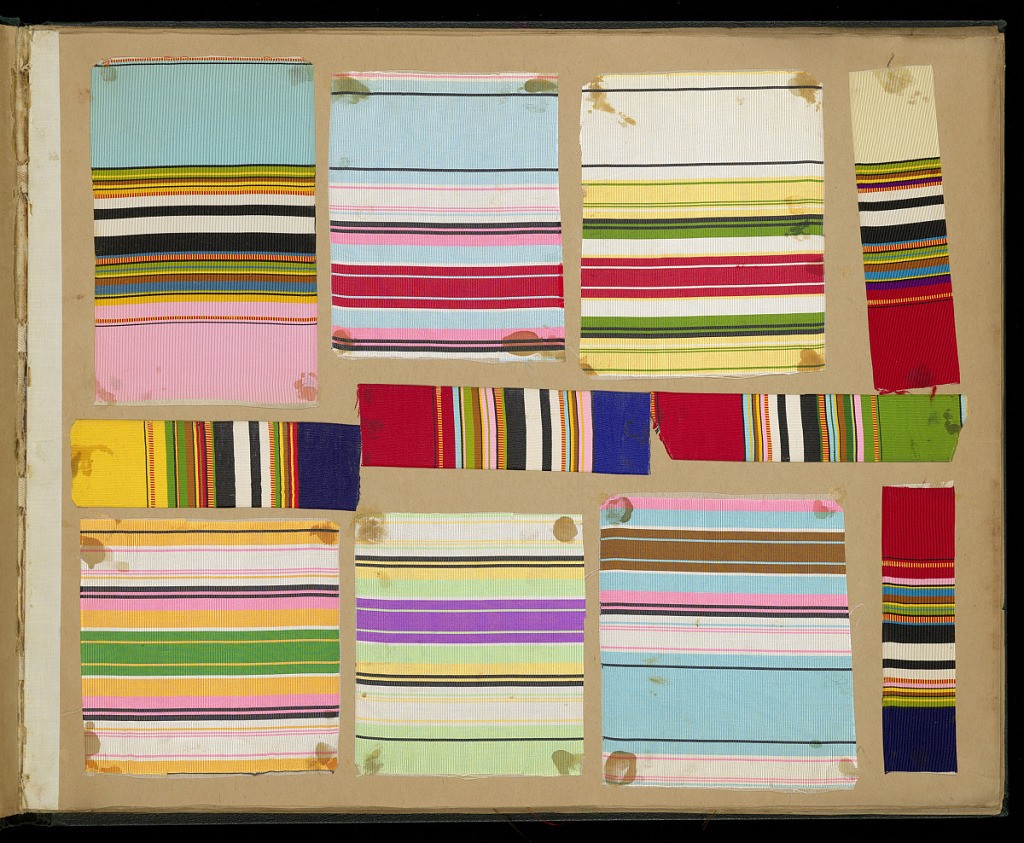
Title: Ribbons
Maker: Appel Brothers Manufacturing Company, Paterson, NJ, USA
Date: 1893–98
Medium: silk Technique: jacquard woven plain weave, chiné, moire, rep
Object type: Scrapbook of woven ribbons
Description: Sample book has 94 ribbon samples with stripes in various colors: 288 checks, 243 samples in plain cloth, moiré, chiné, and rep; 92 with fancy woven border; 11 with short fringes; 100 with jaquard weaves; 2 woven labels; 3 small flags.